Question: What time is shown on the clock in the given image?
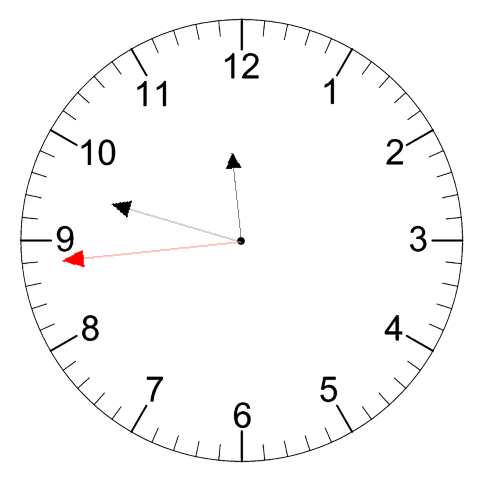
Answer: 11:47:44